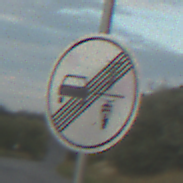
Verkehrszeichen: EndeVerbotUeberholenEinspurigeFahrzeuge
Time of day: SunriseSunset
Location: Outdoor (RoadRail)
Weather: PartlyCloudy
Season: NotSpecified
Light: Natural